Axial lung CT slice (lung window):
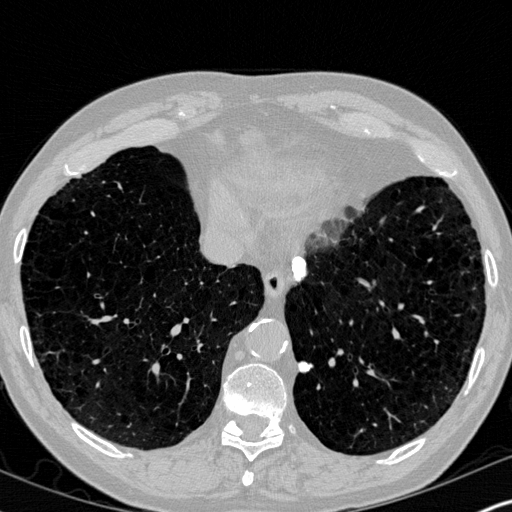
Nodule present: yes
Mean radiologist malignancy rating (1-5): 1